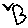
Label: bird